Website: bh-photo
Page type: address-validator
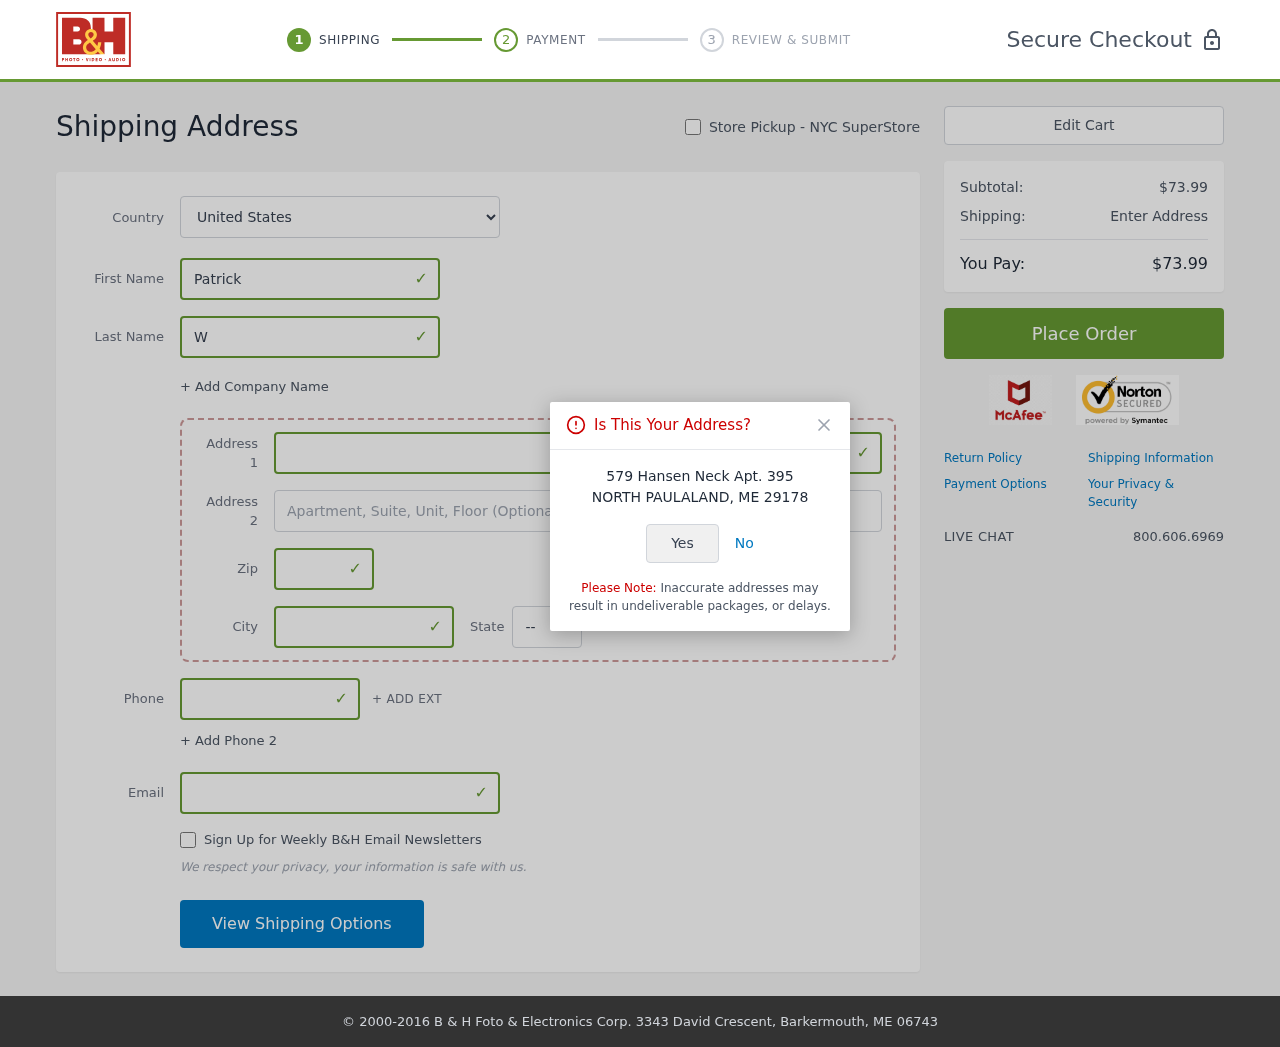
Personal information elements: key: PII_CITY
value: North Paulaland
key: PII_COUNTRY
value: United States
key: PII_EMAIL
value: patrick_watson@gmail.com
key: PII_FIRSTNAME
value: Patrick
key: PII_LASTNAME
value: Watson
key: PII_PHONE
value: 9668981912
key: PII_POSTCODE
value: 29178
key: PII_STATE_ABBR
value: ME
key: PII_STREET
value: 579 Hansen Neck Apt. 395
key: PII_CITY_CONFIRM
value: NORTH PAULALAND
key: PII_POSTCODE_FULL
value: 29178
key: PII_POSTCODE_NUMERIC
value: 29178
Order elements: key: ORDER_SUBTOTAL
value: $73.99
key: ORDER_TOTAL
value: $73.99